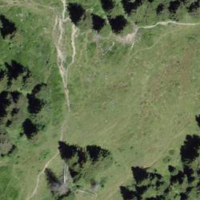
EUNIS habitat code: 23
Species observed at this site:
Rhododendron ferrugineum
Nucifraga caryocatactes